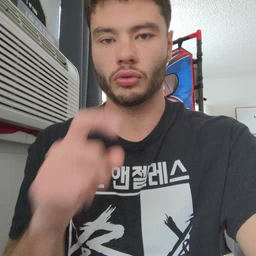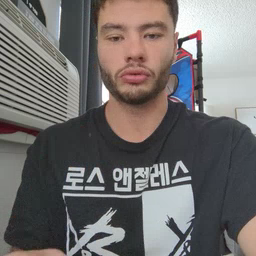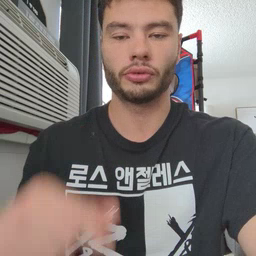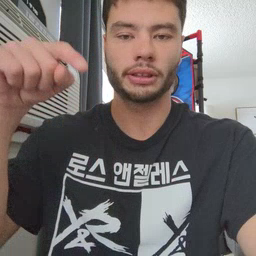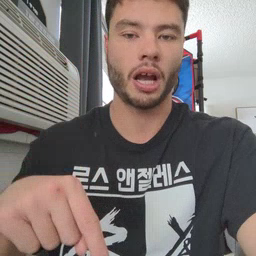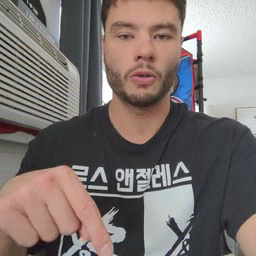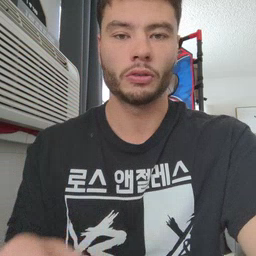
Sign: down